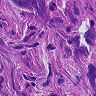
Metastatic tissue present: yes